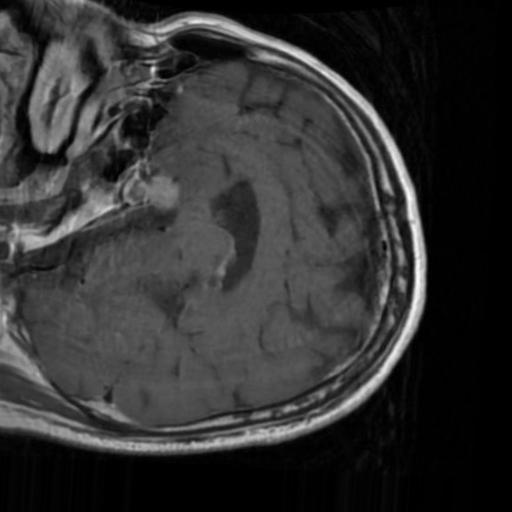
Label: brain_tumor